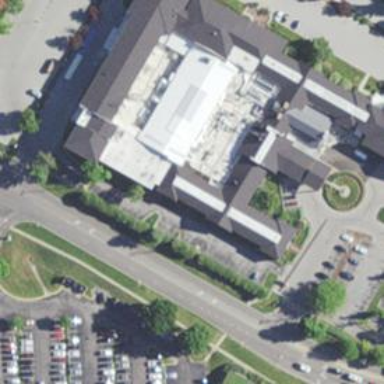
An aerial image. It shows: Hotel building.